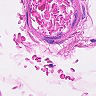
Metastatic tissue present: no